Interaction volume radius: 5 \u00c5
Interaction volume height: 30 \u00c5
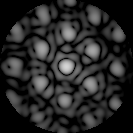
Disorder parameter: 0.3547